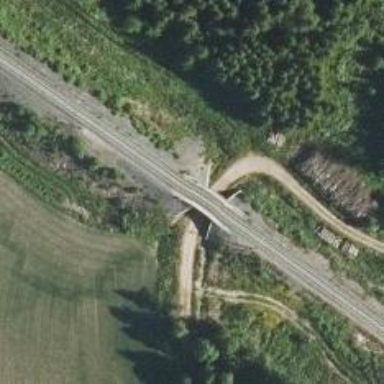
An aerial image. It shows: Bridge with electrified continuous railway track and contact line.